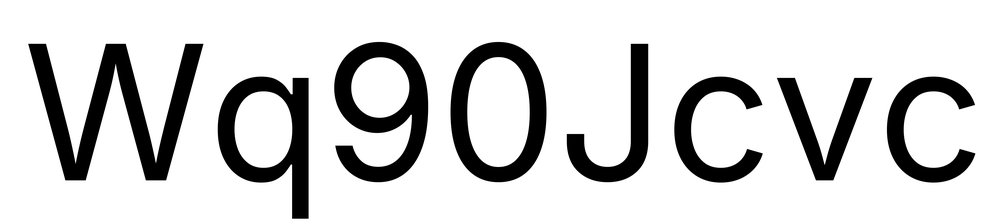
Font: Inter_Regular